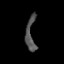
Tissue: skin
Cell type: Epithelial cells
Senescence score: 0.2374
Nuclear area (px): 297
Mean DAPI intensity: 79.919